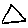
Label: triangle